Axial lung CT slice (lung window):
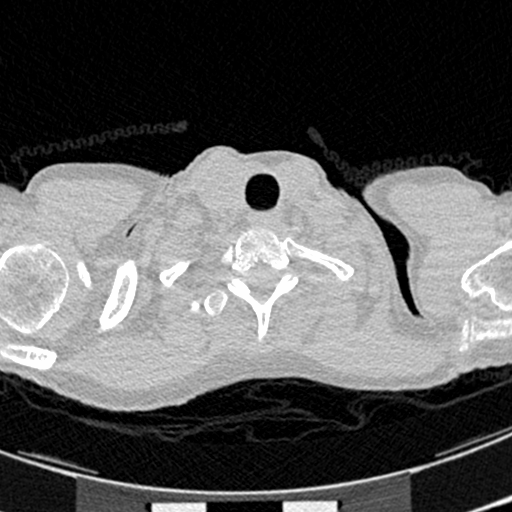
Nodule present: no